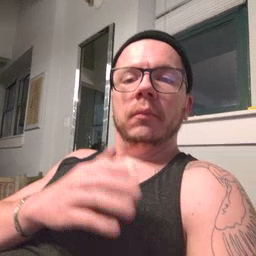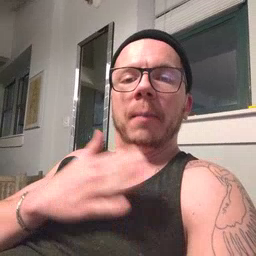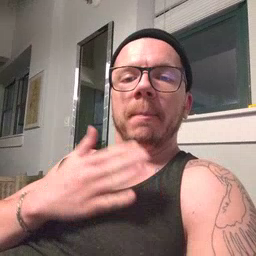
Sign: happy